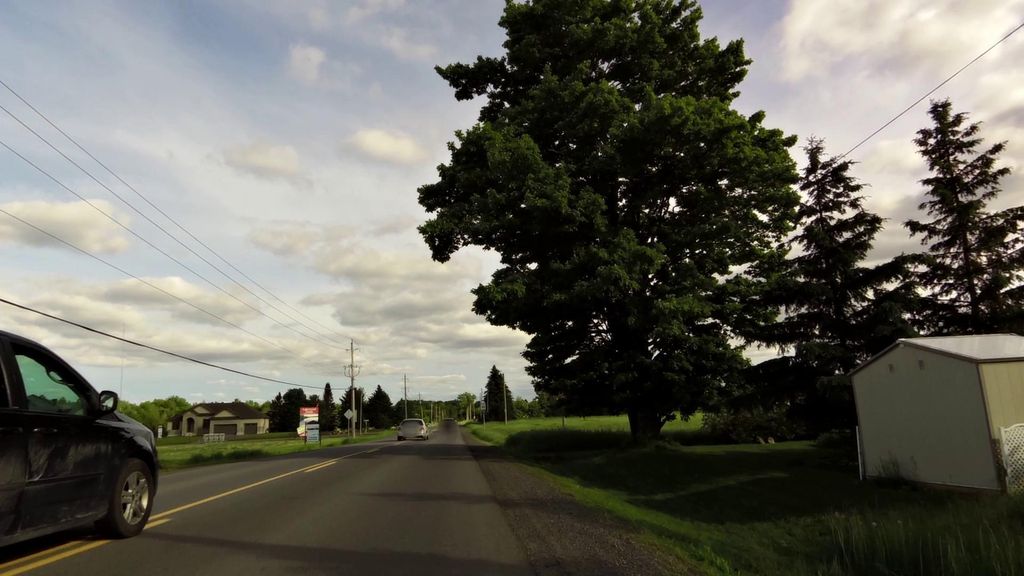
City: ottawa-gatineau